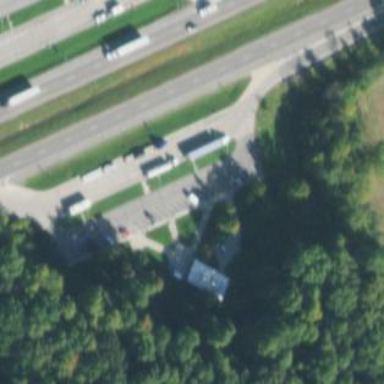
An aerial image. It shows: Rest area on the road.